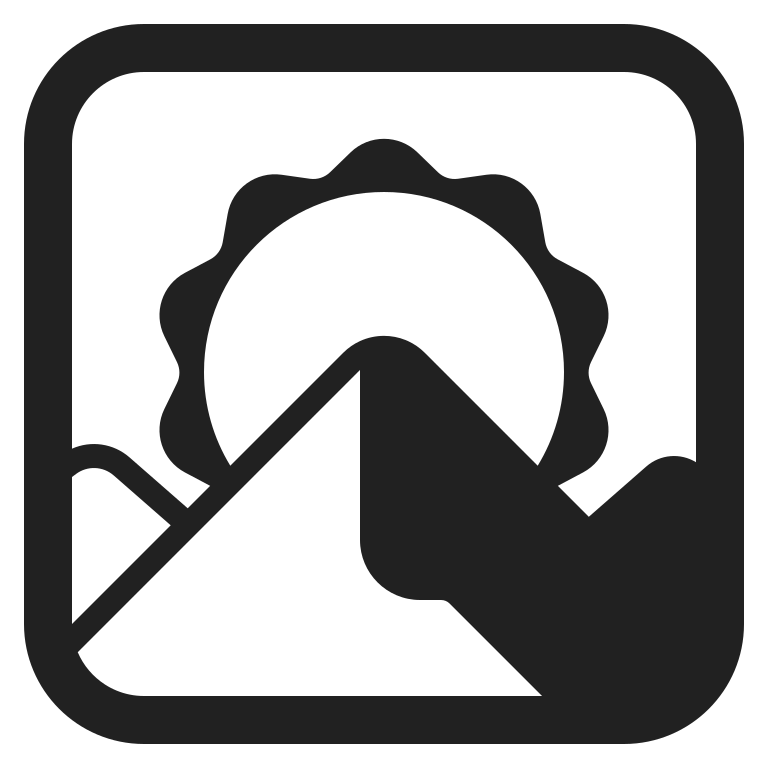
sunrise over mountains high contrast